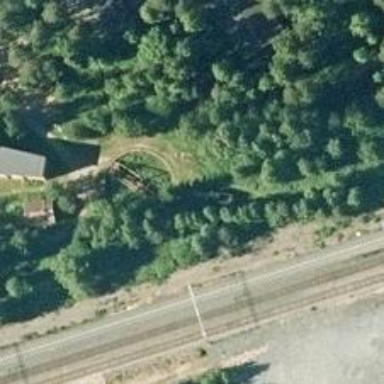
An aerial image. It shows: Disused railway.